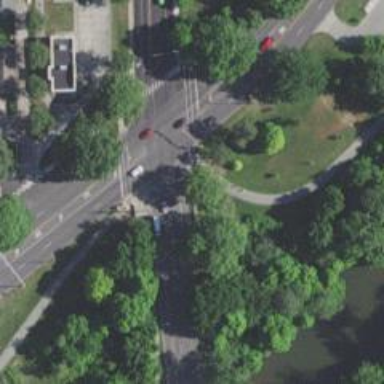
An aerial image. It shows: Crossing on asphalt cycleway.